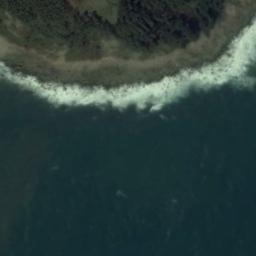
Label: beach